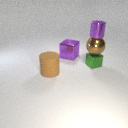
small green metal cube to the right of large brown rubber cylinder